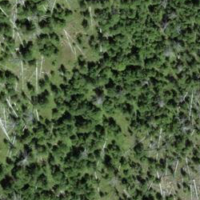
EUNIS habitat code: 43
Species observed at this site:
Aquila chrysaetos